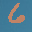
Label: 6